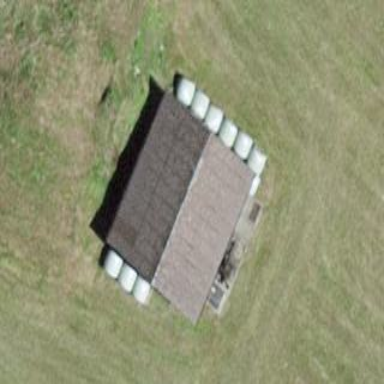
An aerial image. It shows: Shed building.